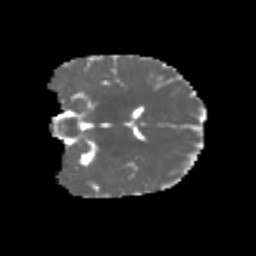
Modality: MD
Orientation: coronal
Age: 7
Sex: female
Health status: healthy